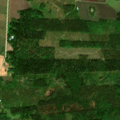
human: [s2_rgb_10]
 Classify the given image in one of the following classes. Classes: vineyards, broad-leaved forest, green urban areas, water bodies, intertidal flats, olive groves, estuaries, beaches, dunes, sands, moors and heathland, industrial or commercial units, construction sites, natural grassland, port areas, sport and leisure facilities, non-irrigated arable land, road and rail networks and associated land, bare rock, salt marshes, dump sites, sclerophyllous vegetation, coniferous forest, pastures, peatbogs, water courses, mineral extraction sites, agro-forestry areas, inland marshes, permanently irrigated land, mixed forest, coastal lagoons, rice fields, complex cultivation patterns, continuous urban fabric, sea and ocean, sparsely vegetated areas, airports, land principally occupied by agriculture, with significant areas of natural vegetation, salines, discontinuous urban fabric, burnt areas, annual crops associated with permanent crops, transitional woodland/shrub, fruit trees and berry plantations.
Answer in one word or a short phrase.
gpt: non-irrigated arable land, land principally occupied by agriculture, with significant areas of natural vegetation, coniferous forest, mixed forest